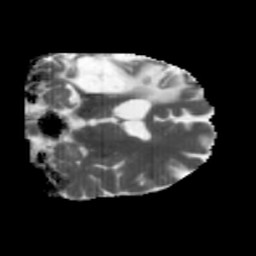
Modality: MD
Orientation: coronal
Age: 49
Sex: male
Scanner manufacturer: siemens
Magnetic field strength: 3 T
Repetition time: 5.47 s
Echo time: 0.0854 s